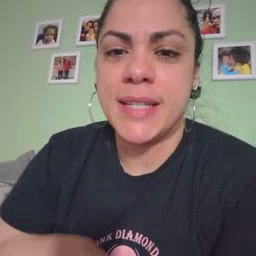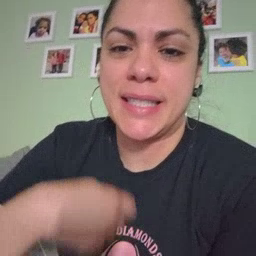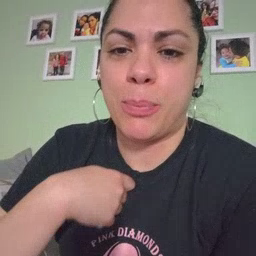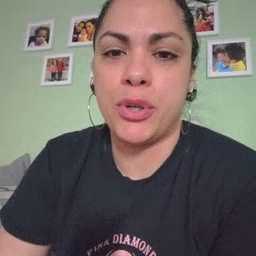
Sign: zipper